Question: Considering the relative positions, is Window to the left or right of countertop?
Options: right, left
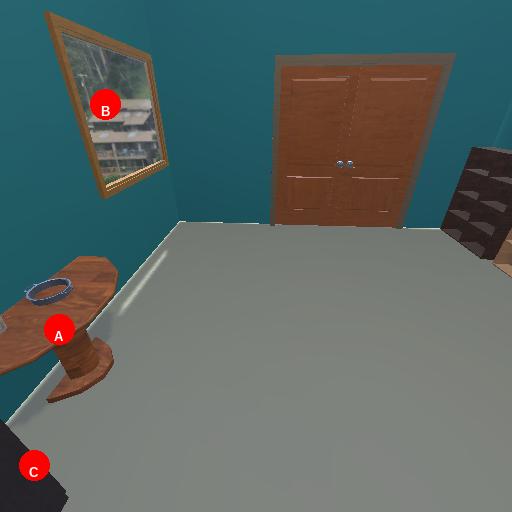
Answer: right